Interaction volume radius: 5 \u00c5
Interaction volume height: 10 \u00c5
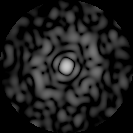
Disorder parameter: 0.8404